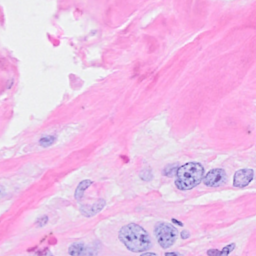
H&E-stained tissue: Breast